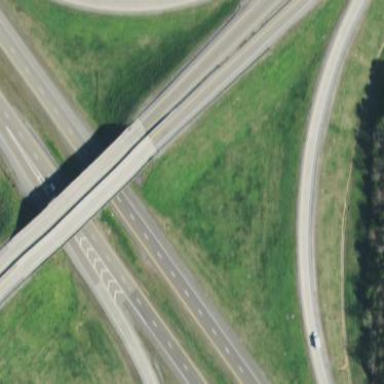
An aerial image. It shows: Bridge that serves as overpass.